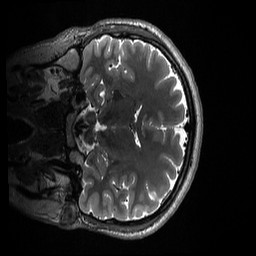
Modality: T2w
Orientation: coronal
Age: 26
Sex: male